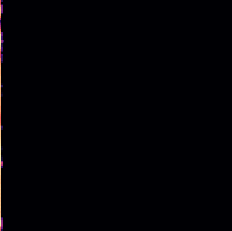
Sound class: Chainsaw